Aerial crown-view tile of a tropical tree (Barro Colorado Island, Panama), acquired 20250124:
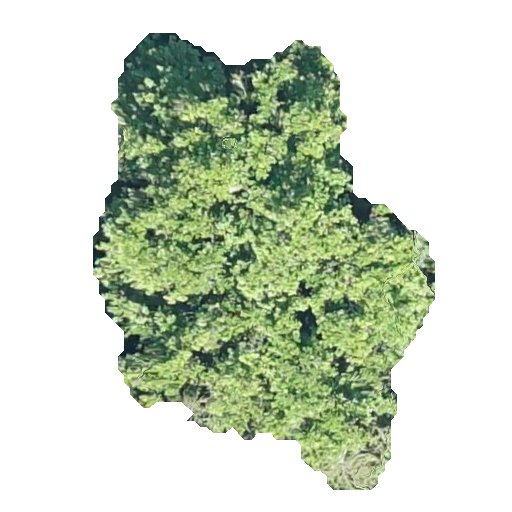
Species: Guapira myrtiflora
GBIF accepted scientific name: Guapira myrtiflora
Crown area: 155.854 m²